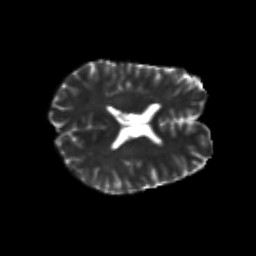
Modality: T2w
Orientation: axial
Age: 29
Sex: male
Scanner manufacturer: siemens
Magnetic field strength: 3 T
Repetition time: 3.5 s
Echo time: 0.125 s